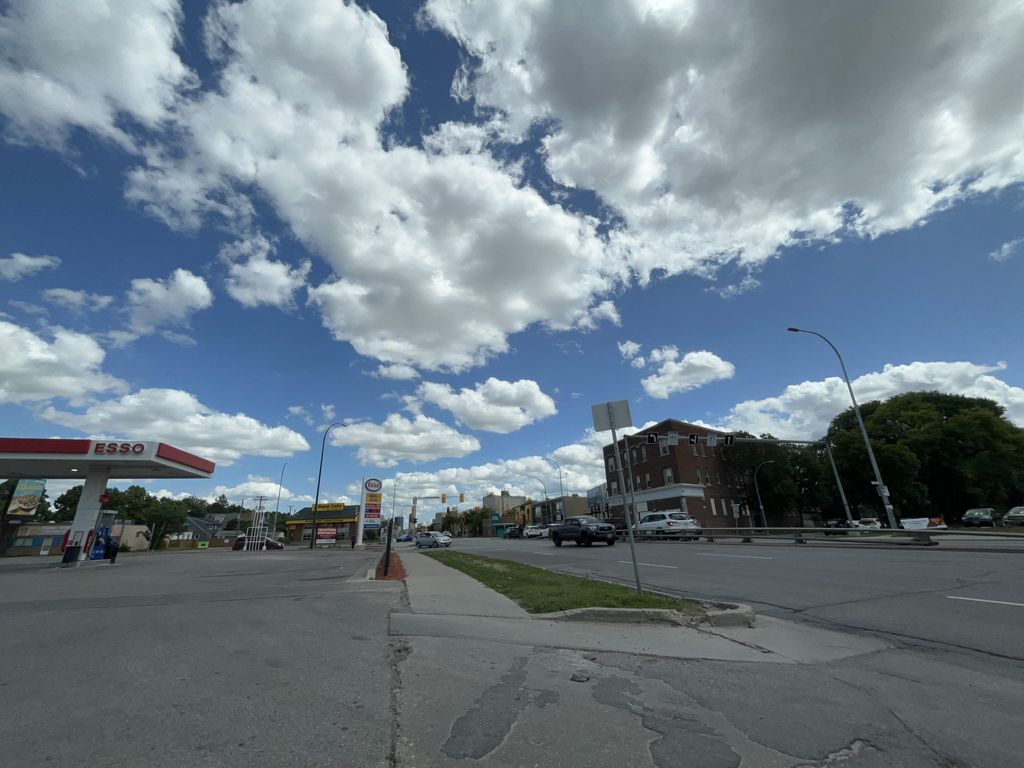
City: winnipeg